Interaction volume radius: 10 \u00c5
Interaction volume height: 20 \u00c5
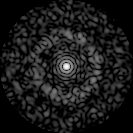
Disorder parameter: 0.8396